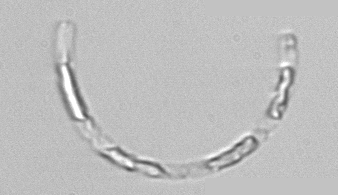
Label: Guinardia_striata